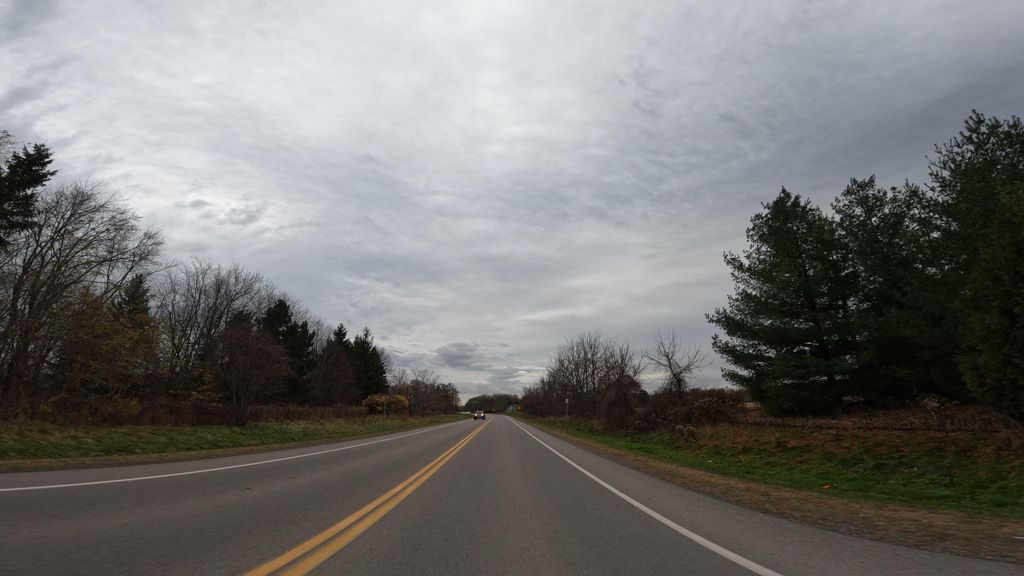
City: hamilton